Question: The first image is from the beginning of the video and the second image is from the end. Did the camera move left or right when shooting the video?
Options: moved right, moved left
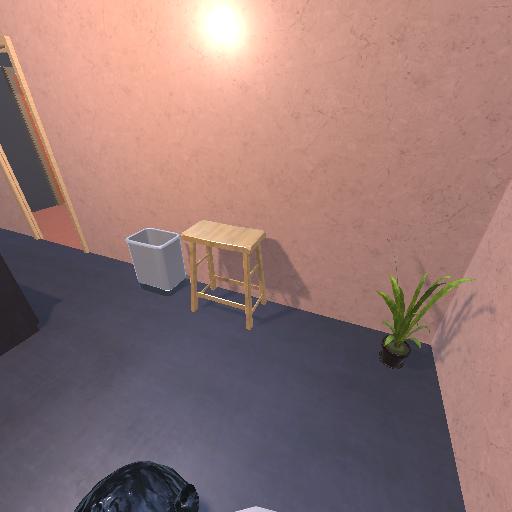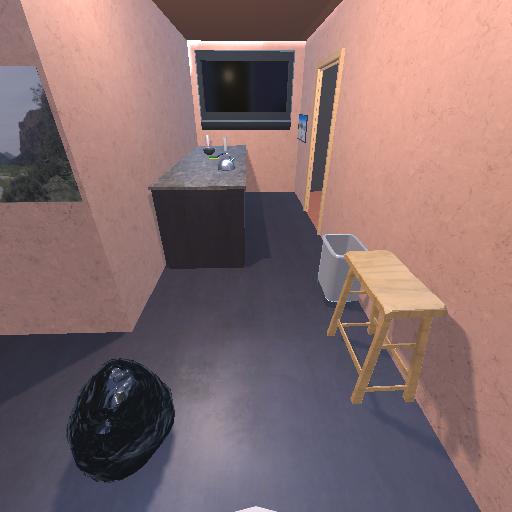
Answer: moved right